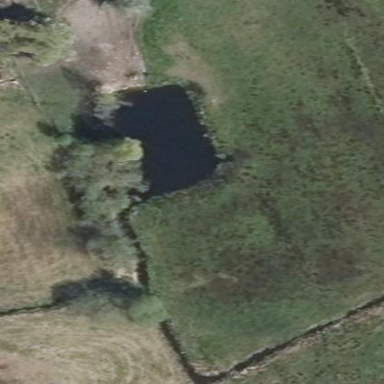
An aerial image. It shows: Serene pond surrounded by nature.